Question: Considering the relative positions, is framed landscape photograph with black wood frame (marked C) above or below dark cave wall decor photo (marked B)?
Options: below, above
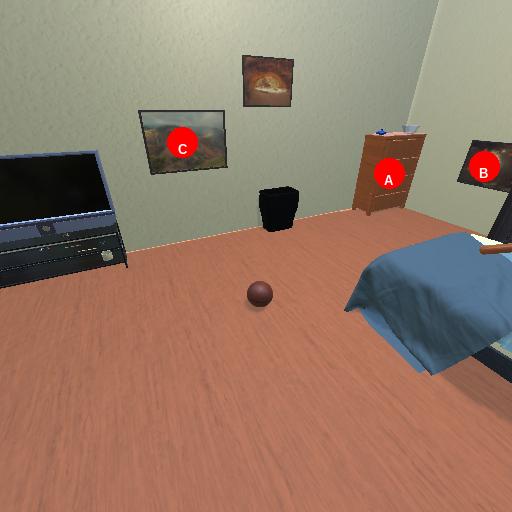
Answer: below